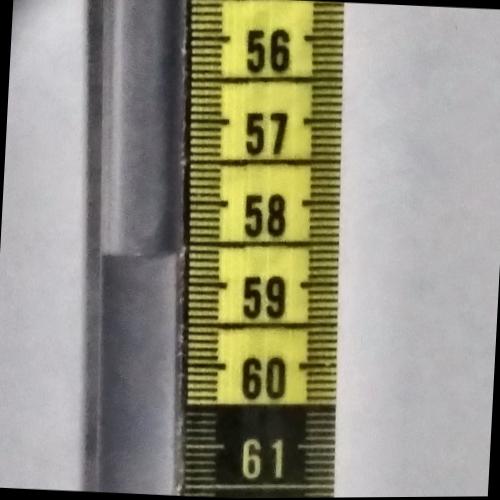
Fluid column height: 58.6 cm